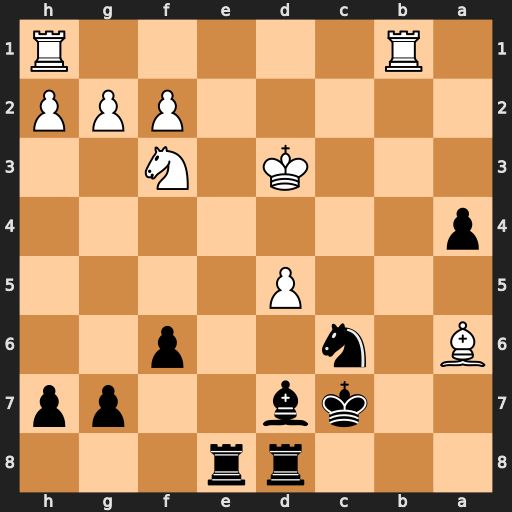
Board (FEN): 3rr3/2kb2pp/B1n2p2/3P4/p7/3K1N2/5PPP/1R5R
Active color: b
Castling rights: -
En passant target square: -
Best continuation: Bf5+ Kc3 Bxb1